Interaction volume radius: 10 \u00c5
Interaction volume height: 30 \u00c5
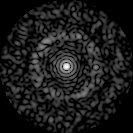
Disorder parameter: 0.8373